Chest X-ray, AP view. Patient: 67 years old, sex F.
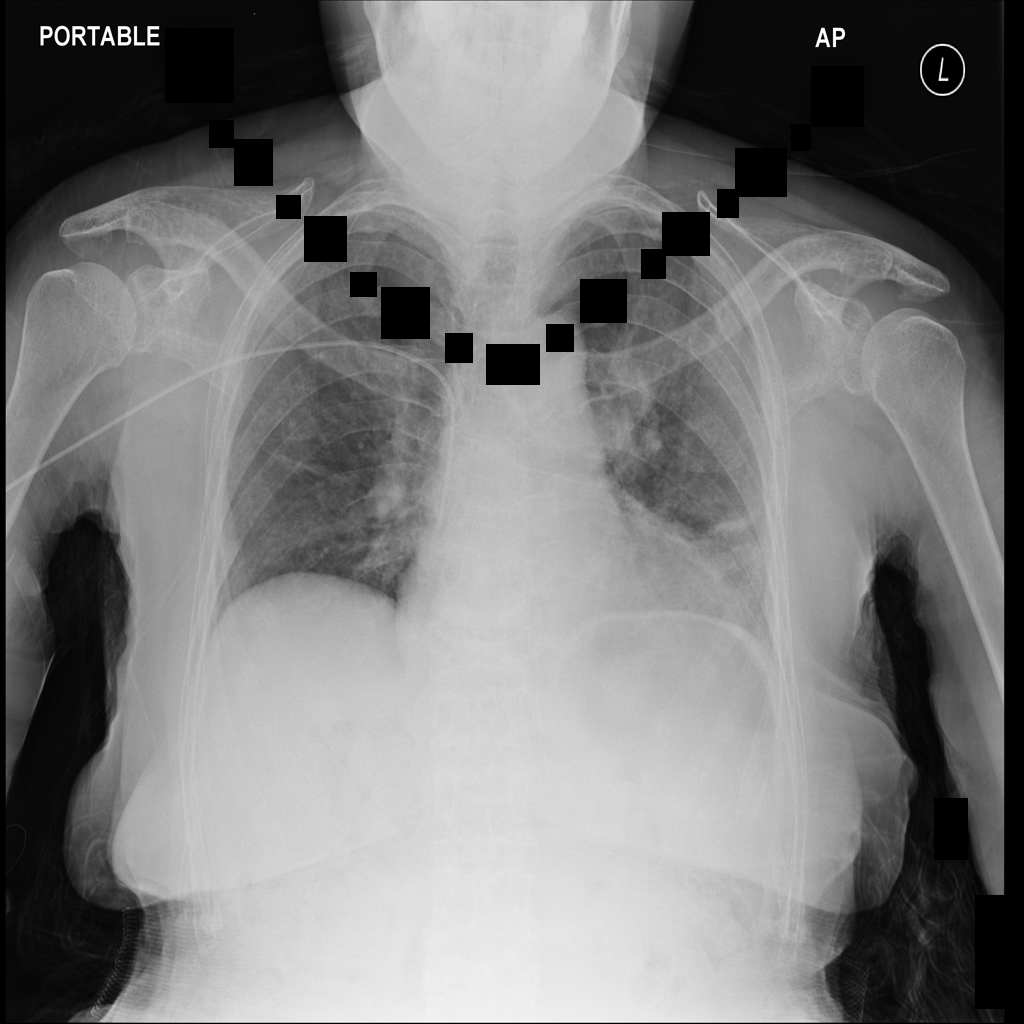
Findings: Atelectasis